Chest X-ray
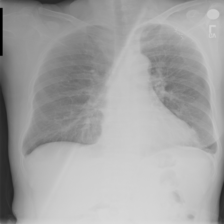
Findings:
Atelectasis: negative
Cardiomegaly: negative
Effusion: positive
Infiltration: negative
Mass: negative
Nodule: negative
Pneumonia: negative
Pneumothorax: negative
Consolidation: negative
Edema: negative
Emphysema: negative
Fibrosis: negative
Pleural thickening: negative
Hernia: negative